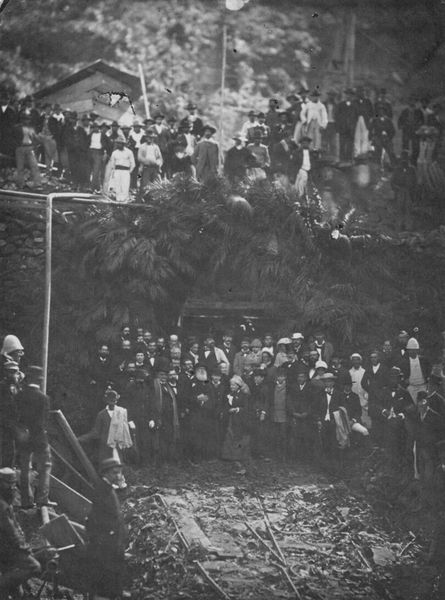
Titel: Schmelzhütte Boa Esperanca de Betim Paes Leme, Provinz Minas Gerais
Künstler: Marc Ferrez
Standort: Rio de Janeiro
Institution: Sammlung Gilberto Ferrez
Schlagwörter: baum, berg, blätter, dunkel, gruppe, weiß, wolken, bäume, frauen, landschaft, menschen, grau, holz, hut, hüte, kleider, männer, nacht, schwarz, szene, tür, ausblick, haus, gesellschaft, leute, menge, versammlung, bart, bärte, alte, mensch, erde, natur, hütte, kirche, dunkelheit, familie, personen, pflanzen, höhle, wald, anhöhe, arbeit, bauern, kinder, russland, dorf, arbeiter, grube, bretter, foto, fotografie, oben, photographie, unten, eingang, schwarzweiß, stöcke, untersuchung, photo, grab, gottesdienst, hochzeit, fotographie, rohr, schacht, stollen, bergbau, mine, bergwerksstollen, minenarbeiter, prozessipon, wilde mann, zeche